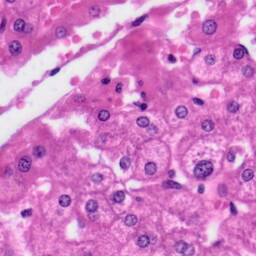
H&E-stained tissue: Liver